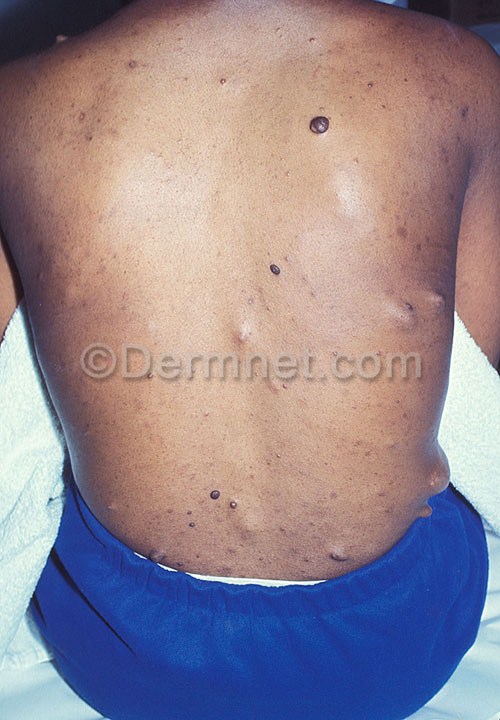
Disease: Systemic Disease